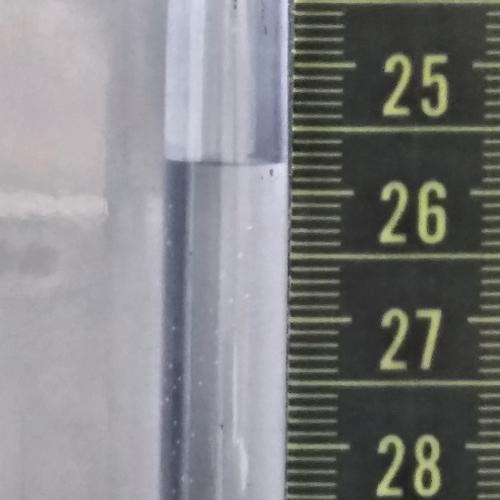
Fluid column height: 25.8 cm